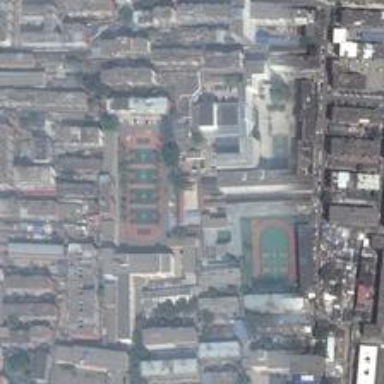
The south side of high buildings are basketball courts and a football field .